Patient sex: M
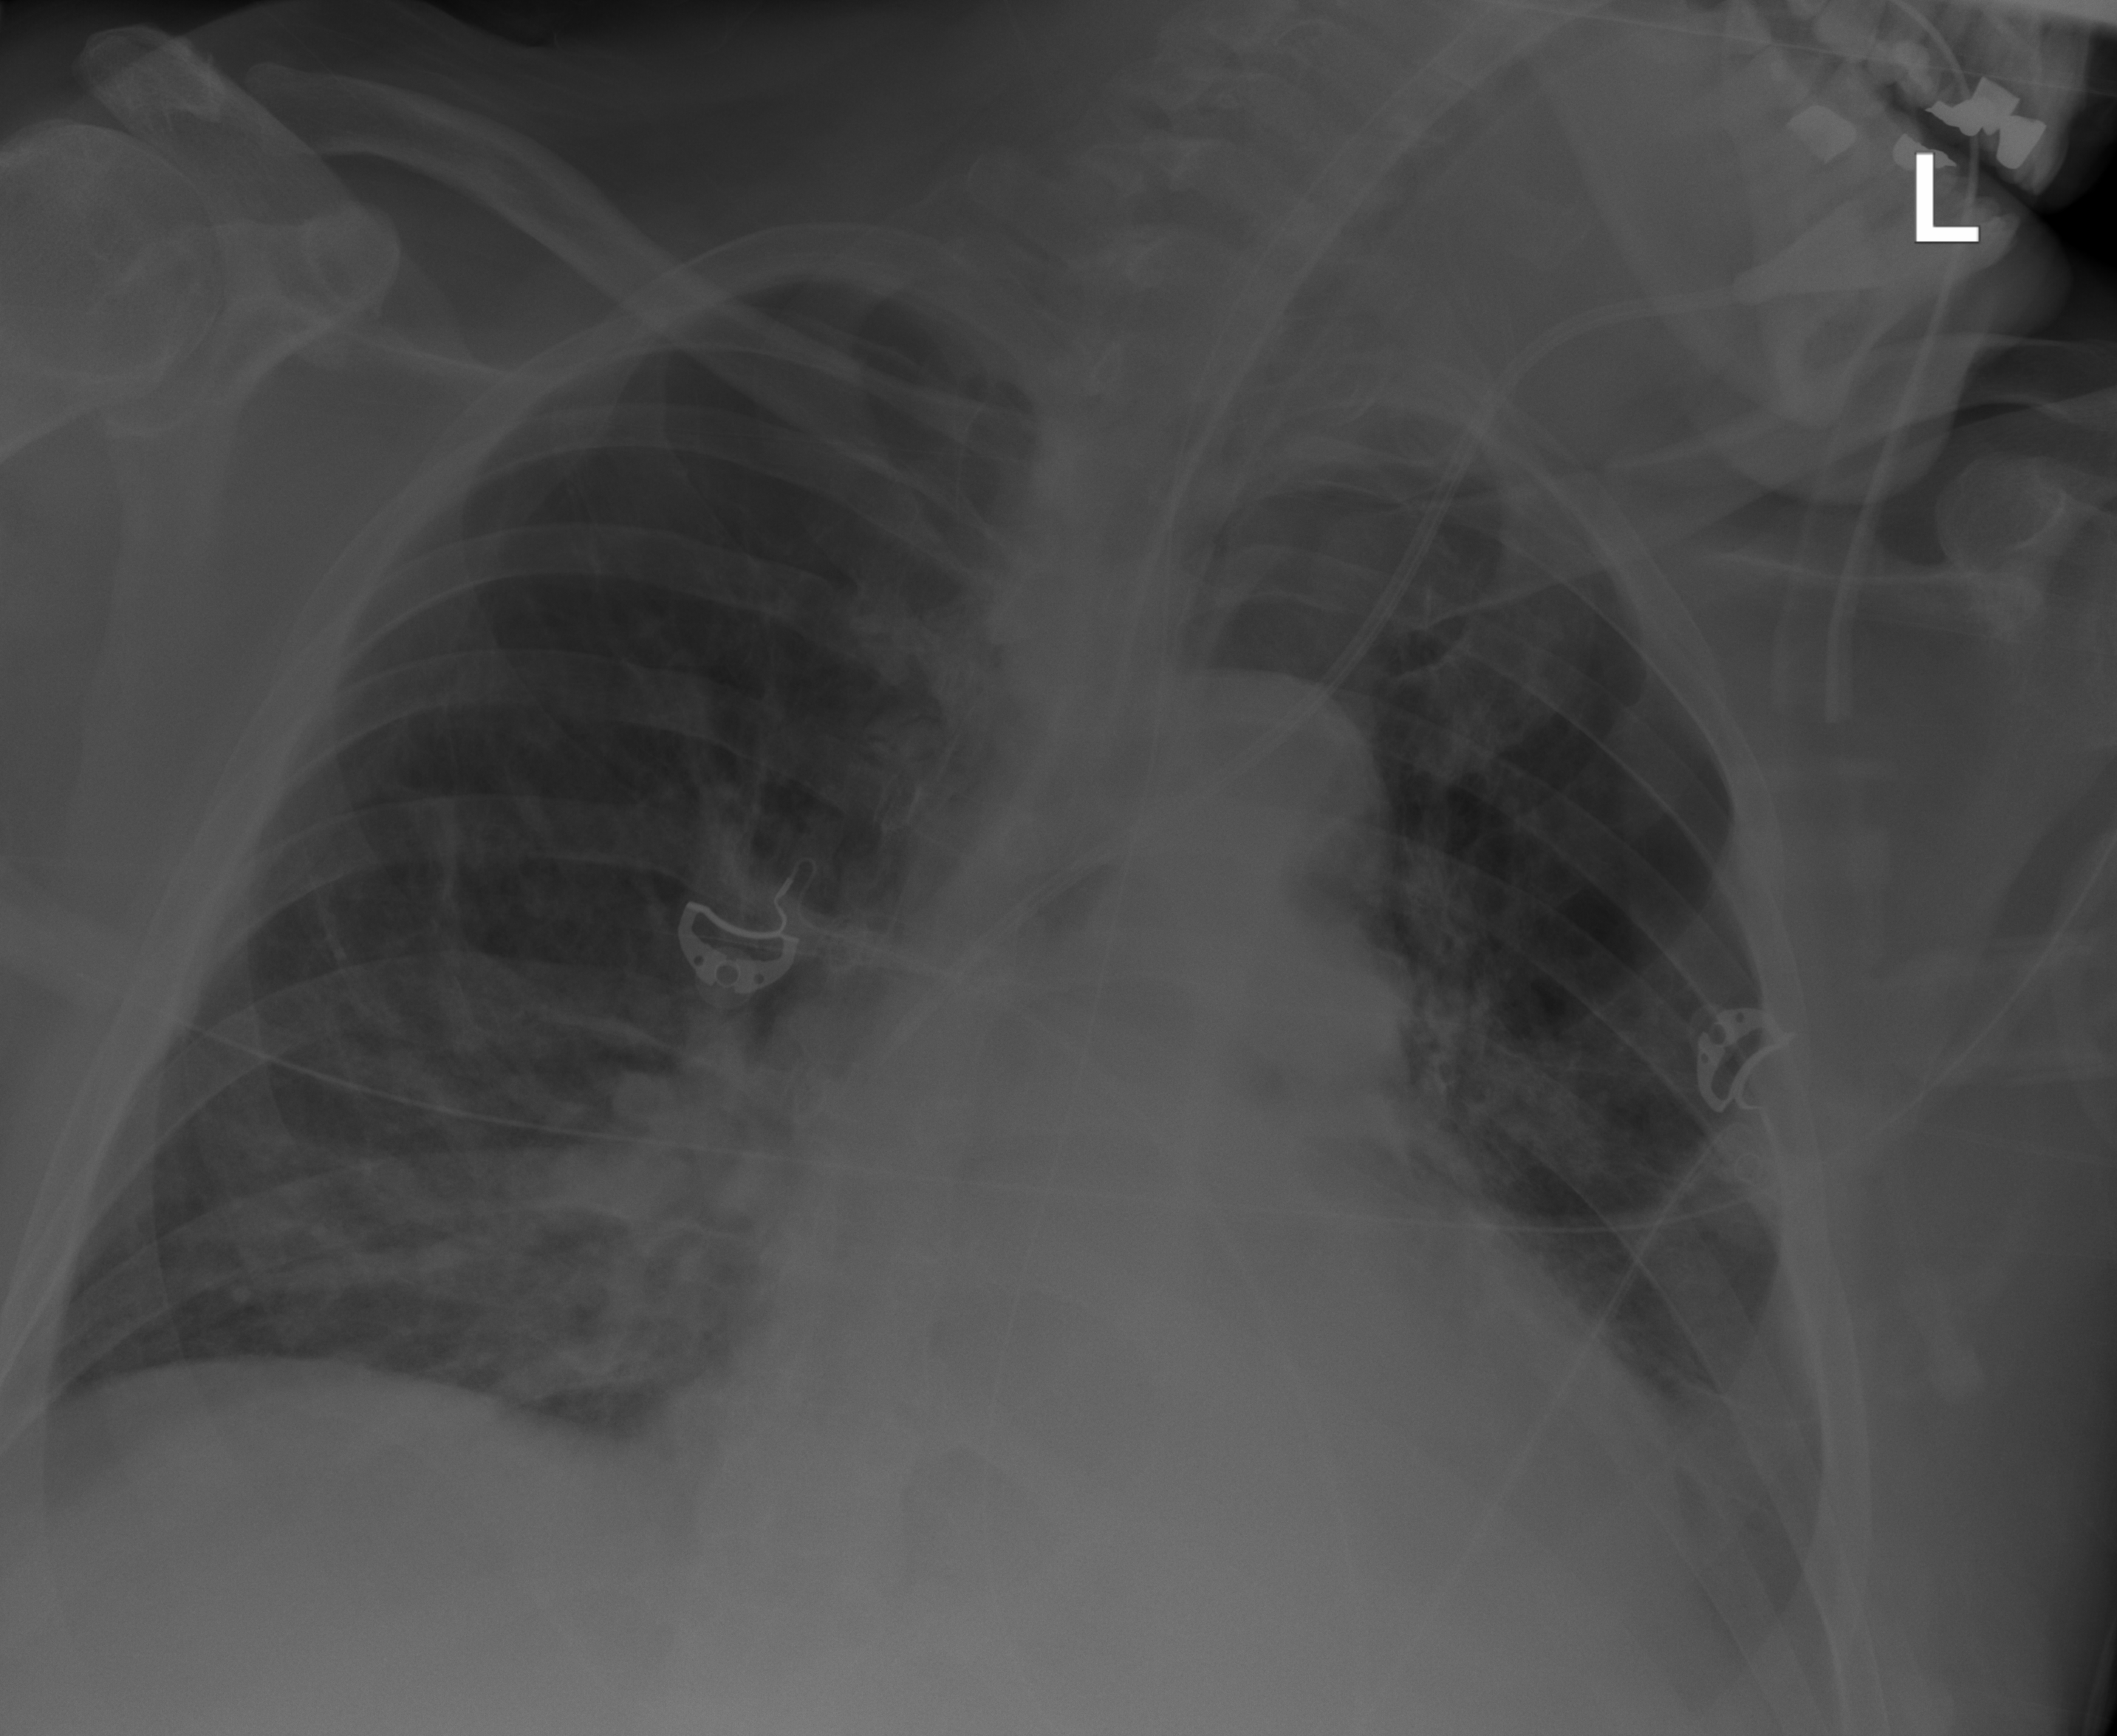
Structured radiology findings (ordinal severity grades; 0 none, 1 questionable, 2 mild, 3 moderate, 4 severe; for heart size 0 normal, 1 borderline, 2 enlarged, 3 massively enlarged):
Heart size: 2
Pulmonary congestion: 0
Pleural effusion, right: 0
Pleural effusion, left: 2
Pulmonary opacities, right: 3
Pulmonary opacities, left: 2
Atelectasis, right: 2
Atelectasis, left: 2